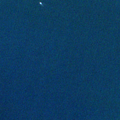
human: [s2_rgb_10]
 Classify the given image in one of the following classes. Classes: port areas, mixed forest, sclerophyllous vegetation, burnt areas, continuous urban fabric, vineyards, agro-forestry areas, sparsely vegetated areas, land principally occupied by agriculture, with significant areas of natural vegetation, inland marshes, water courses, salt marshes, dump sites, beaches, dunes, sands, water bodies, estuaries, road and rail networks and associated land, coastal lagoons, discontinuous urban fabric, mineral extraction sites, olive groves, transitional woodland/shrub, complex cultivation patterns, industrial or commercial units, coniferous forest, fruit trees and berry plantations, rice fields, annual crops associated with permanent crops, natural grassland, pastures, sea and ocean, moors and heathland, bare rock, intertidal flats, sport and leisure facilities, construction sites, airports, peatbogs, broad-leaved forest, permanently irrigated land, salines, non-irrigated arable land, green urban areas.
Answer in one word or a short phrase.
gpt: sea and ocean